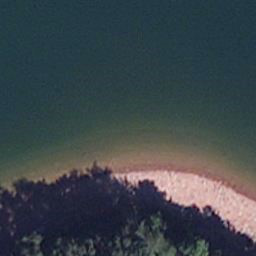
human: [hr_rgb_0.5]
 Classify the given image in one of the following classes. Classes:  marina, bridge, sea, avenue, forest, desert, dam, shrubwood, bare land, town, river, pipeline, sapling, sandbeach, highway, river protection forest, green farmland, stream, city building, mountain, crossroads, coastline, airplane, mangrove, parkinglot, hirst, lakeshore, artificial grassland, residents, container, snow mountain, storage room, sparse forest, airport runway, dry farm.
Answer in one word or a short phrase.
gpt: lakeshore